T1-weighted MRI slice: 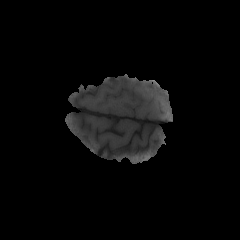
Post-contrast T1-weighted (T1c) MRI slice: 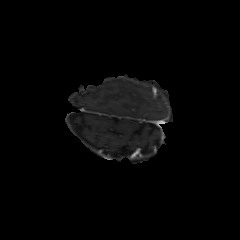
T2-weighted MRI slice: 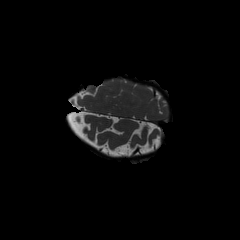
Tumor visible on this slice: no